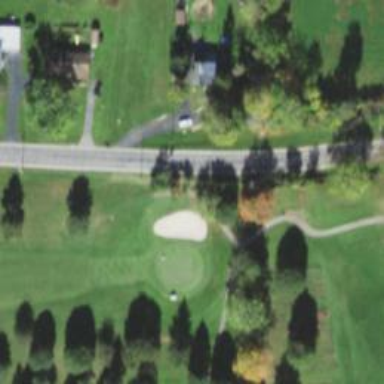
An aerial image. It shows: Golf cartpath that is also road path.